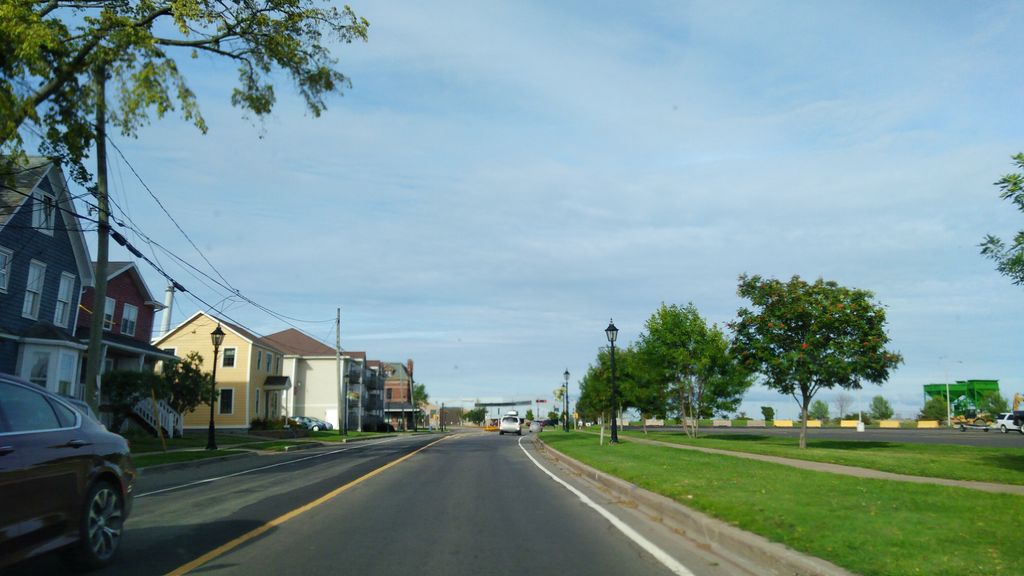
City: charlottetown